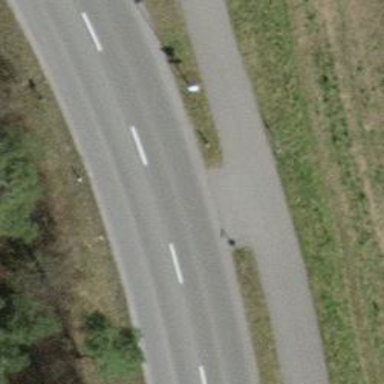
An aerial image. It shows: Asphalt cycleway.